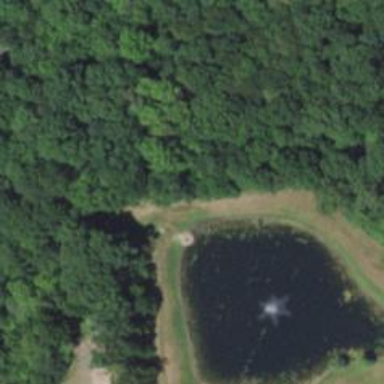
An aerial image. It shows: Peaceful pond surrounded by nature.